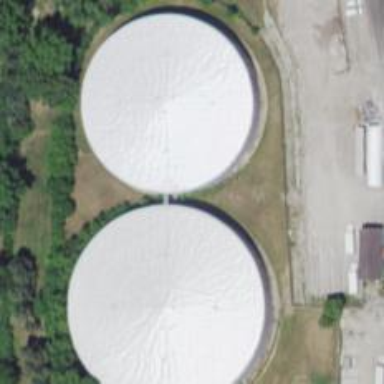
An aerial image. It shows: Building with storage tank.